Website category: university
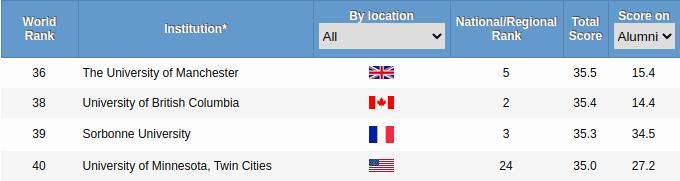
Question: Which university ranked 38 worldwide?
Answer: University of British Columbia

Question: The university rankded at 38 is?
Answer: University of British Columbia

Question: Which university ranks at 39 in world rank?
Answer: Sorbonne University

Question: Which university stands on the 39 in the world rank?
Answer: Sorbonne University

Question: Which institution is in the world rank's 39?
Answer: Sorbonne University

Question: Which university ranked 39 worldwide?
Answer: Sorbonne University

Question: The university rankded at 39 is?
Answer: Sorbonne University

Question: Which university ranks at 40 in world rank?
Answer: University of Minnesota, Twin Cities

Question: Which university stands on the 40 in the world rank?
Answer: University of Minnesota, Twin Cities

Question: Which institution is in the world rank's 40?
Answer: University of Minnesota, Twin Cities

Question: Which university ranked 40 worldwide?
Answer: University of Minnesota, Twin Cities

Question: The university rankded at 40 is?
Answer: University of Minnesota, Twin Cities

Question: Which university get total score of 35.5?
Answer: The University of Manchester

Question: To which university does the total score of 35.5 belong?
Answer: The University of Manchester

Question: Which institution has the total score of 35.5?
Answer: The University of Manchester

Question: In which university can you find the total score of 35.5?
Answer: The University of Manchester

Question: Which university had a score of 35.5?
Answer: The University of Manchester

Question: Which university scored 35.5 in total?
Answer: The University of Manchester

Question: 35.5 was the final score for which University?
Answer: The University of Manchester

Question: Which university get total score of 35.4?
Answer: University of British Columbia

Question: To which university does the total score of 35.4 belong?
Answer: University of British Columbia

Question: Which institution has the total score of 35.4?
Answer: University of British Columbia

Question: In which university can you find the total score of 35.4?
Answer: University of British Columbia

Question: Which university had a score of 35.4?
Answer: University of British Columbia

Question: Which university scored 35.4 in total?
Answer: University of British Columbia

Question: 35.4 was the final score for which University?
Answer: University of British Columbia

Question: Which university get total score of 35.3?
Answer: Sorbonne University

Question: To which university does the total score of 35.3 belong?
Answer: Sorbonne University

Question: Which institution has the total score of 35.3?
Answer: Sorbonne University

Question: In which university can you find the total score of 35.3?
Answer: Sorbonne University

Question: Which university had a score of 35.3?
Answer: Sorbonne University

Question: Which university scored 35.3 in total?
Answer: Sorbonne University

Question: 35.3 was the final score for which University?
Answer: Sorbonne University

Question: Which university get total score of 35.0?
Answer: University of Minnesota, Twin Cities

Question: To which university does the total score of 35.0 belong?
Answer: University of Minnesota, Twin Cities

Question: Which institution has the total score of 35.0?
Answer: University of Minnesota, Twin Cities

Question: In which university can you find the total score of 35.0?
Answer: University of Minnesota, Twin Cities

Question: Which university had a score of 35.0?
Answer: University of Minnesota, Twin Cities

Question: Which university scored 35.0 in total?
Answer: University of Minnesota, Twin Cities

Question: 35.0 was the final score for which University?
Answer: University of Minnesota, Twin Cities

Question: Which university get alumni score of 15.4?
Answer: The University of Manchester

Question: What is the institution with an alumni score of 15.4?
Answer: The University of Manchester

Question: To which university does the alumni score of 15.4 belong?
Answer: The University of Manchester

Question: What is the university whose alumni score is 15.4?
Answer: The University of Manchester

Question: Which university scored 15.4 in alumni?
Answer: The University of Manchester

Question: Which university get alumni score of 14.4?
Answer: University of British Columbia

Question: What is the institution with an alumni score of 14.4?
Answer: University of British Columbia

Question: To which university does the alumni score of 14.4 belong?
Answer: University of British Columbia

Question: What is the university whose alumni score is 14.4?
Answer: University of British Columbia

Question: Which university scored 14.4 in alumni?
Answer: University of British Columbia

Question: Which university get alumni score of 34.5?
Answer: Sorbonne University

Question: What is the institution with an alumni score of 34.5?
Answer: Sorbonne University

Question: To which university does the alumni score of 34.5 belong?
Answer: Sorbonne University

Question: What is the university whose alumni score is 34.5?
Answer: Sorbonne University

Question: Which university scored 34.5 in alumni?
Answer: Sorbonne University

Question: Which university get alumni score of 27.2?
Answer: University of Minnesota, Twin Cities

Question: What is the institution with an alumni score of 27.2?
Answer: University of Minnesota, Twin Cities

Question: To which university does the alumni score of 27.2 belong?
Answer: University of Minnesota, Twin Cities

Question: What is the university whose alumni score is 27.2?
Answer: University of Minnesota, Twin Cities

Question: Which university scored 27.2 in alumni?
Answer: University of Minnesota, Twin Cities